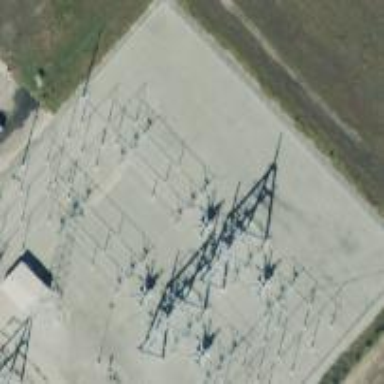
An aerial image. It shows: Switch used for power control.